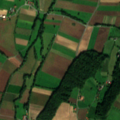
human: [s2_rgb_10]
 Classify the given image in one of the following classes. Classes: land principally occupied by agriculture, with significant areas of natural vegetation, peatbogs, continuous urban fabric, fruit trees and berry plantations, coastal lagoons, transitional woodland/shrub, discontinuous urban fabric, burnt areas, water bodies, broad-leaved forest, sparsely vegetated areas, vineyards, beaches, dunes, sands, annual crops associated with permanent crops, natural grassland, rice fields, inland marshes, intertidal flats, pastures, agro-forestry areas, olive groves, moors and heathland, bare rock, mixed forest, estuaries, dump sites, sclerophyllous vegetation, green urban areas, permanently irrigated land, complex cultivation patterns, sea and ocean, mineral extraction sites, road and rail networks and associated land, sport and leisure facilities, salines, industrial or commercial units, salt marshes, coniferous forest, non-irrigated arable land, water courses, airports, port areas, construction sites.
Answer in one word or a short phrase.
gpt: non-irrigated arable land, vineyards, land principally occupied by agriculture, with significant areas of natural vegetation, broad-leaved forest